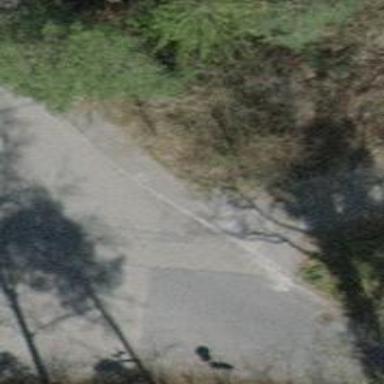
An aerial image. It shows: Bollard.